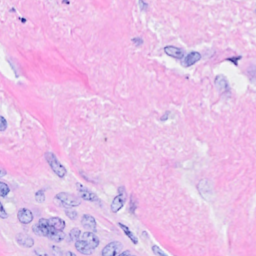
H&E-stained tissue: Breast